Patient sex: F
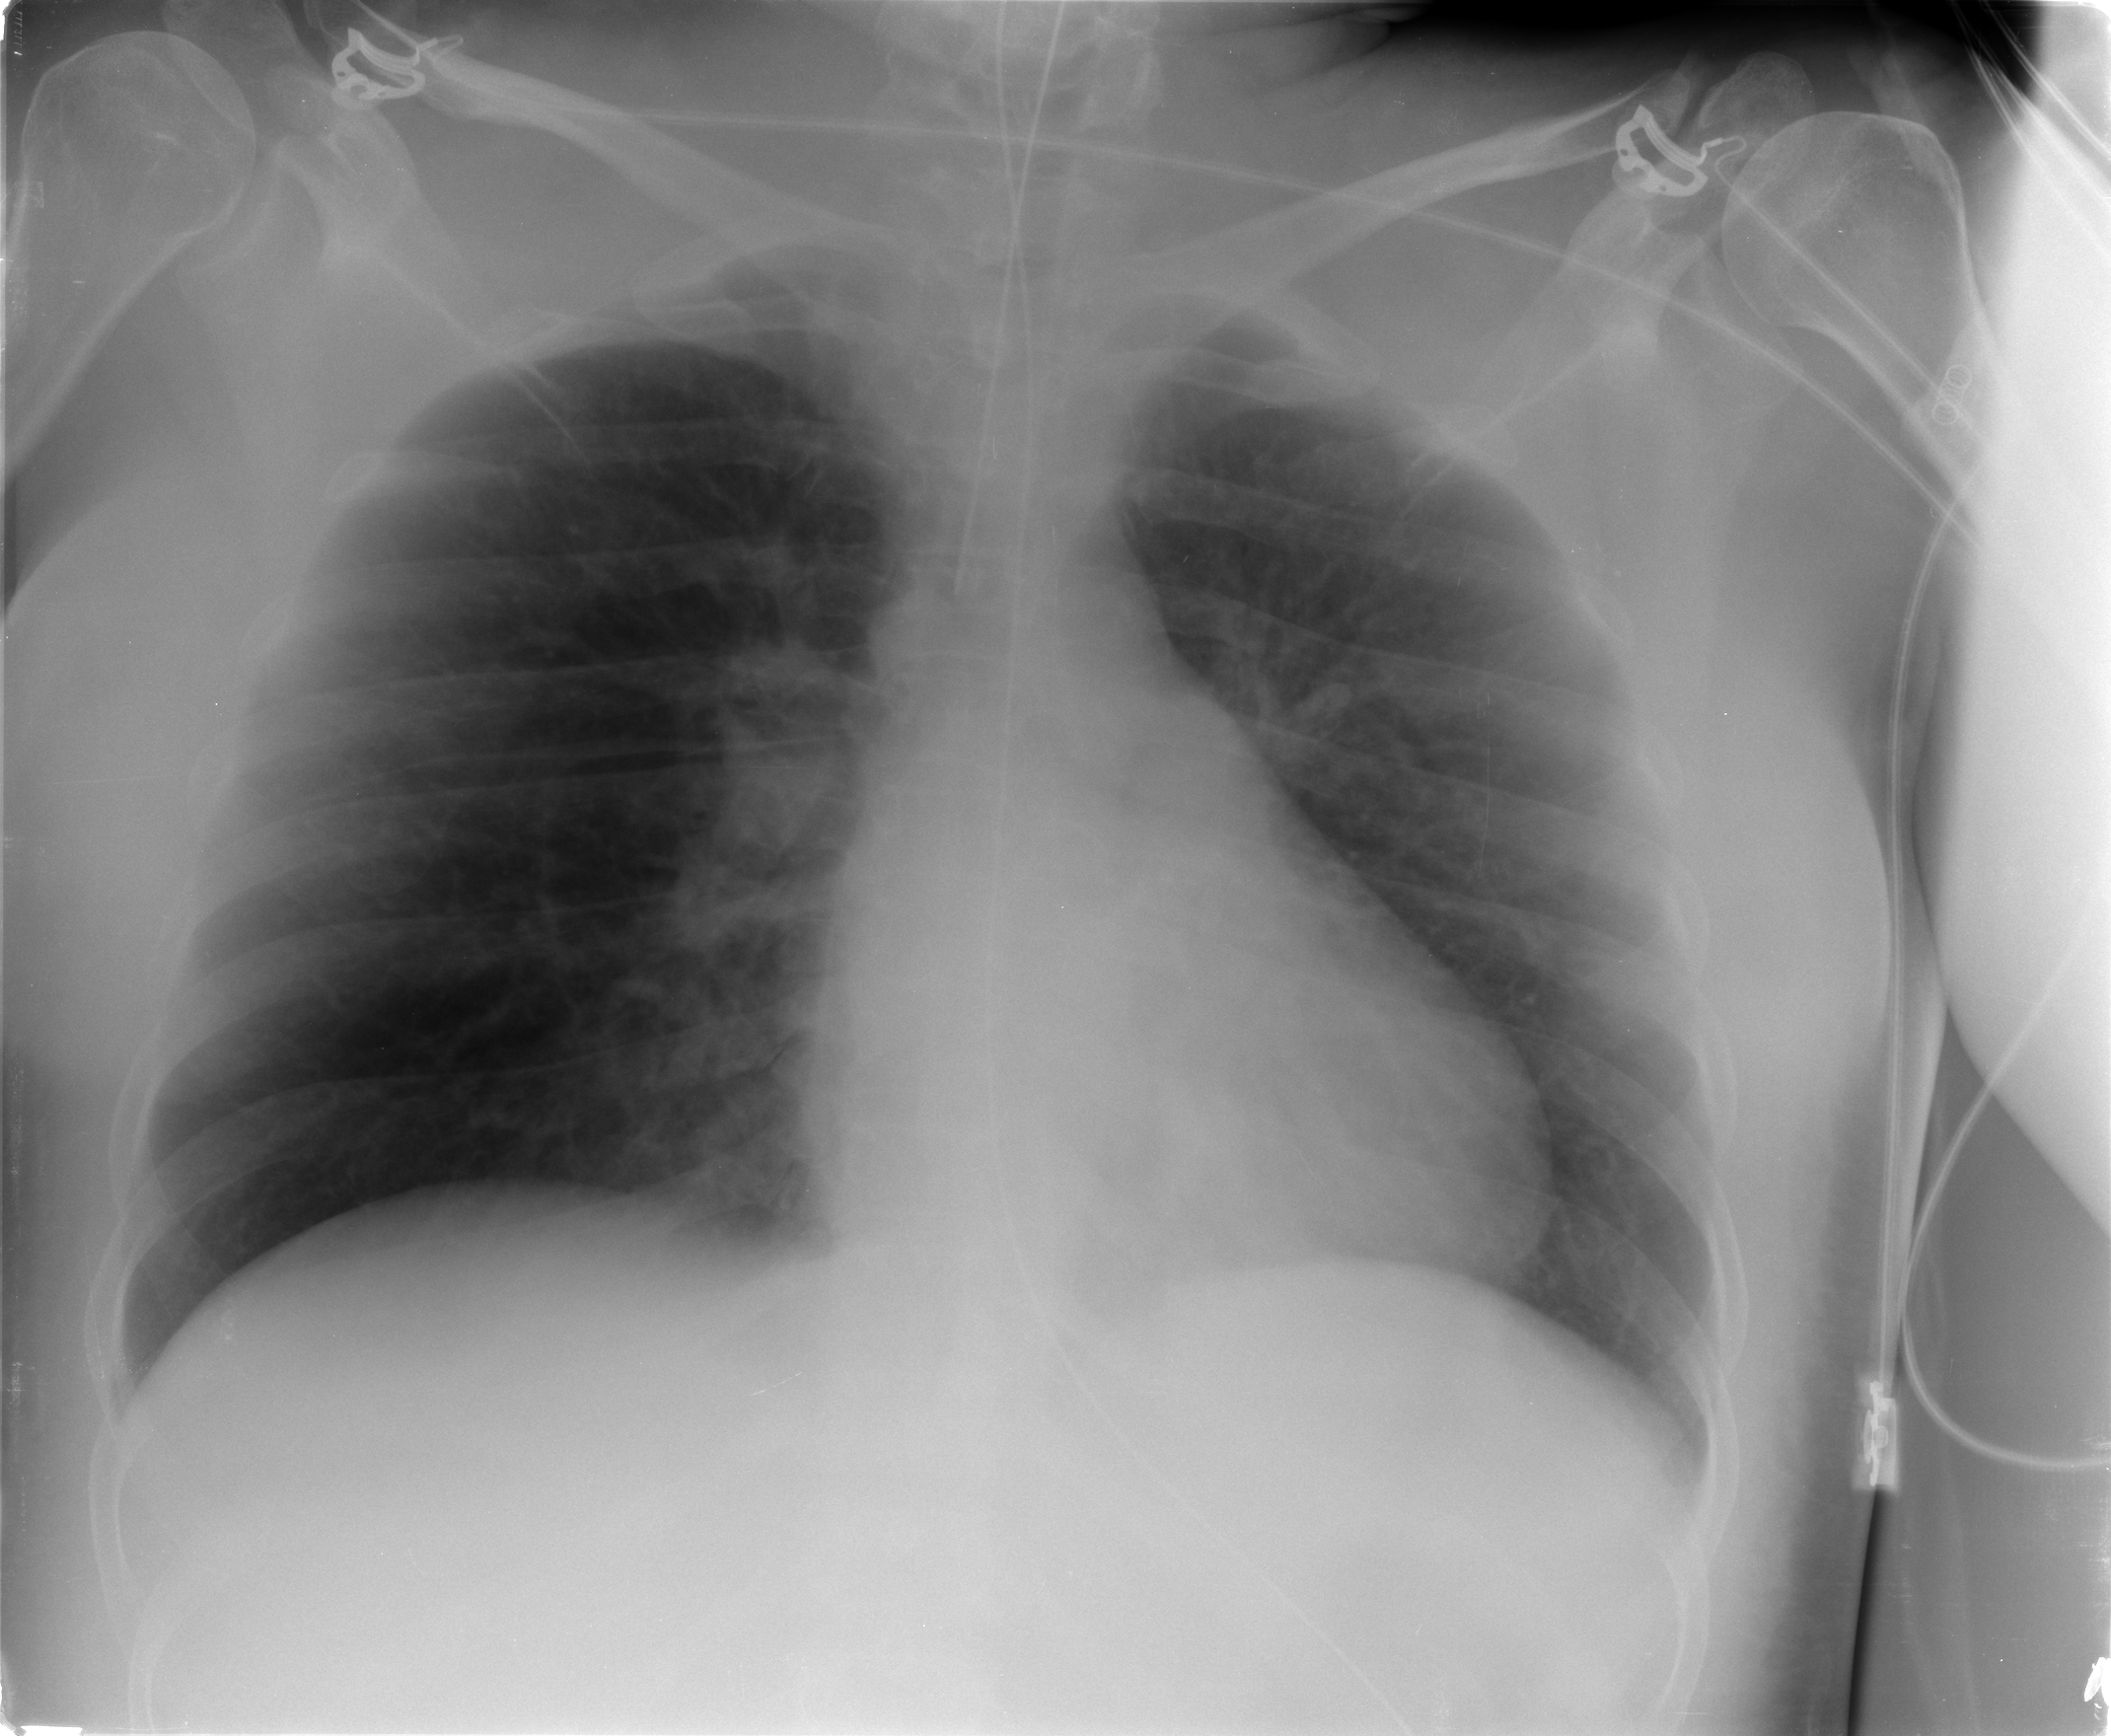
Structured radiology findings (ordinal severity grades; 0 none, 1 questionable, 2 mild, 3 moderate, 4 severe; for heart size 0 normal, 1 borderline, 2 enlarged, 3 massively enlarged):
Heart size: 0
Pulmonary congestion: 1
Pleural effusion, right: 0
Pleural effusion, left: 0
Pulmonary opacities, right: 1
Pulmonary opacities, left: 0
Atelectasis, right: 0
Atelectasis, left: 0